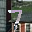
Label: 7